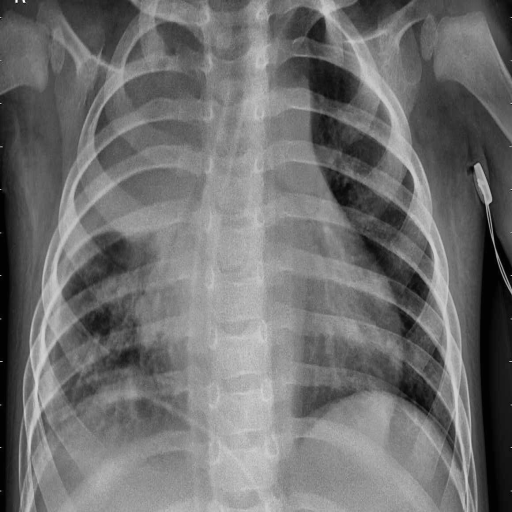
Finding: PNEUMONIA